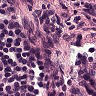
Metastatic tissue present: no